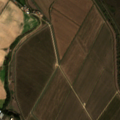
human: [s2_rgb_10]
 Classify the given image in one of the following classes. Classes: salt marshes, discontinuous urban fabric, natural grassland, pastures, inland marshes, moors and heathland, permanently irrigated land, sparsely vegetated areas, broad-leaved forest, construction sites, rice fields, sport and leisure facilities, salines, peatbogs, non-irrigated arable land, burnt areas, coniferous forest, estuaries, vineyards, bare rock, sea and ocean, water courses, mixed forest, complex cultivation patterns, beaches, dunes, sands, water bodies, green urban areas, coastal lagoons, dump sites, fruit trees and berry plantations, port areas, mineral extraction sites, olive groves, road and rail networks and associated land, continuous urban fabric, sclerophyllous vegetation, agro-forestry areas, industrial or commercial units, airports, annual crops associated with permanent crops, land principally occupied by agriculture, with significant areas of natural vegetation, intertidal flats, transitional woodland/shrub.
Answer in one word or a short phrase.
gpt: industrial or commercial units, permanently irrigated land, rice fields